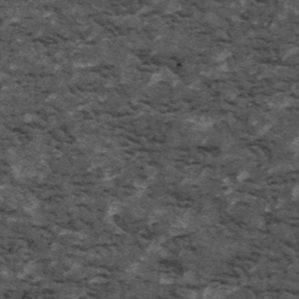
Label: frost